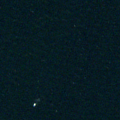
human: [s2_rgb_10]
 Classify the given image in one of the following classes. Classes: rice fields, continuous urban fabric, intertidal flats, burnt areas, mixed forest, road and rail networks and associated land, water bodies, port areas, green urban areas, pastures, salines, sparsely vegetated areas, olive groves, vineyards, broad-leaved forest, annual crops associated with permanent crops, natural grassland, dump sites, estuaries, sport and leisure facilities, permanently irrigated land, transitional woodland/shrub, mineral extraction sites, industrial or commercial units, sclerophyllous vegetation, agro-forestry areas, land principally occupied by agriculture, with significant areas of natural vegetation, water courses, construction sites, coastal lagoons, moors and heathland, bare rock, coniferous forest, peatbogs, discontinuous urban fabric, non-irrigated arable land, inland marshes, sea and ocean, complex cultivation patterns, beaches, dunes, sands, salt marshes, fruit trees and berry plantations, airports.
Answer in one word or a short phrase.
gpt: sea and ocean